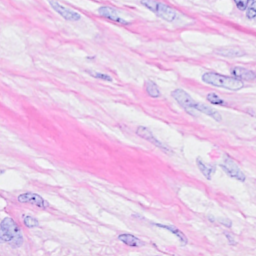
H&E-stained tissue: Breast